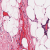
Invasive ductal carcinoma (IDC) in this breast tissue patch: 0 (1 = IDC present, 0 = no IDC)